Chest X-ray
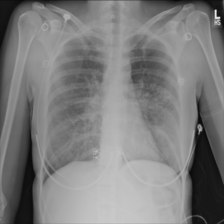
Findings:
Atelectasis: negative
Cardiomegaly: negative
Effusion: negative
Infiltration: positive
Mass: negative
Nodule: negative
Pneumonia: negative
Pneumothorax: negative
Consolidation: negative
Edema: negative
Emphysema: negative
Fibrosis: negative
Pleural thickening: negative
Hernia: negative